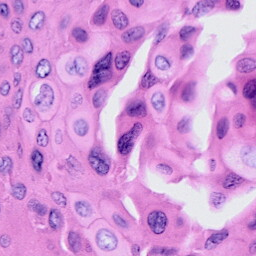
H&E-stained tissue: Cervix